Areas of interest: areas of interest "Panjin People's Auditorium"
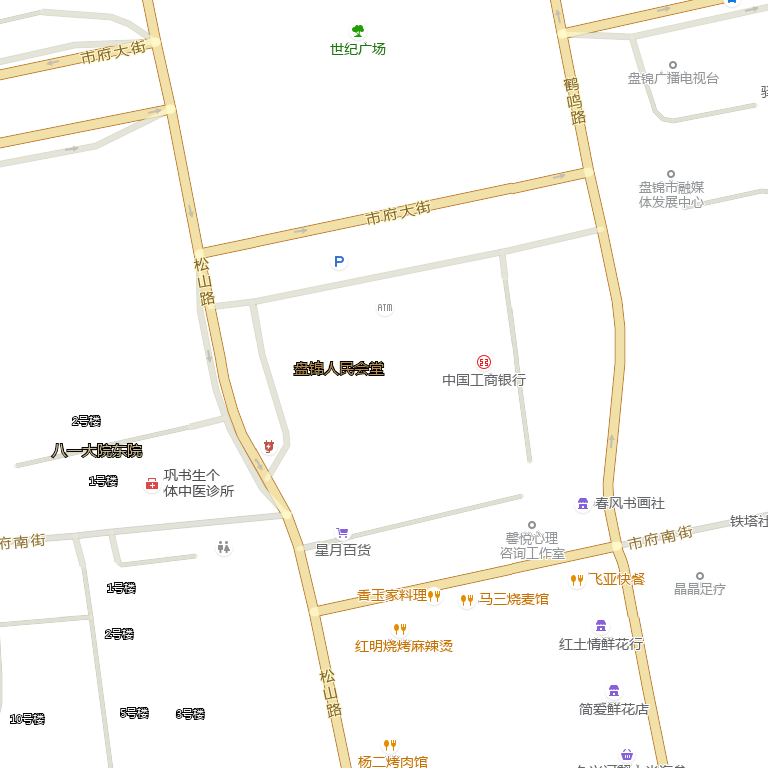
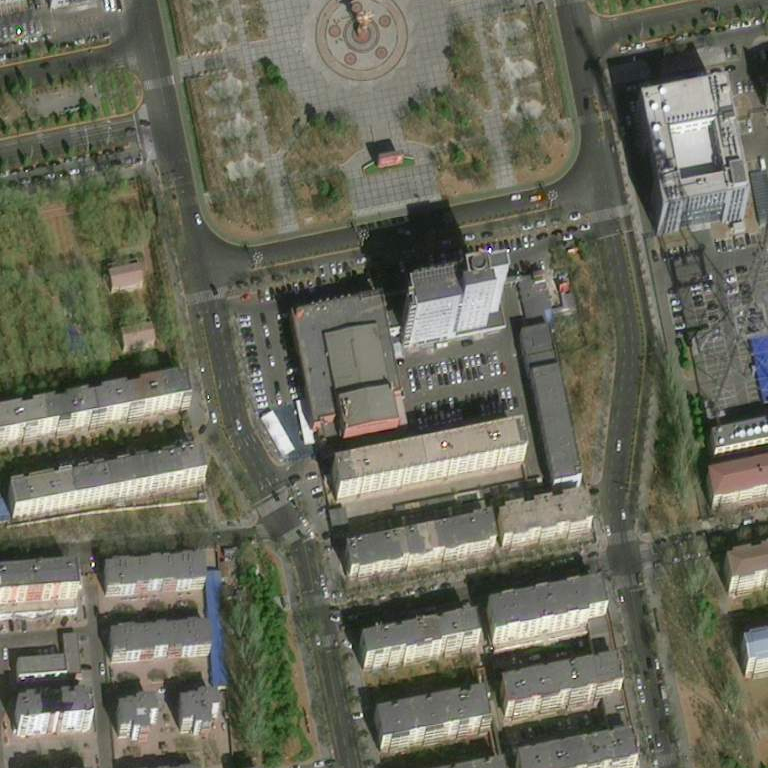